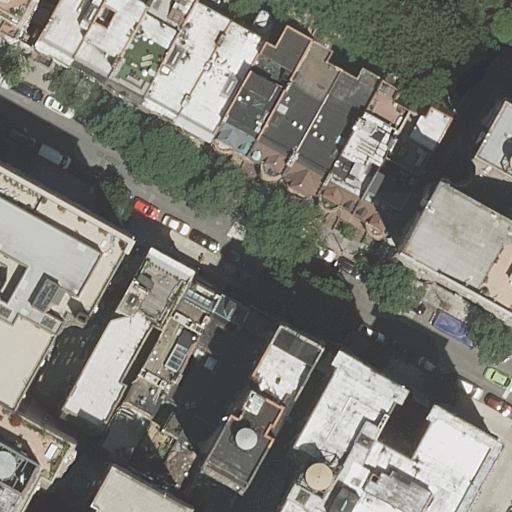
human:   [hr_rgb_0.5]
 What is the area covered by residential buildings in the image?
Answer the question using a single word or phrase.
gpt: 5462m2

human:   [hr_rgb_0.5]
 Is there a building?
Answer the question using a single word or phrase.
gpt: yes

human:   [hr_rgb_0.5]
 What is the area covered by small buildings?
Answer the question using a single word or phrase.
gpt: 39m2

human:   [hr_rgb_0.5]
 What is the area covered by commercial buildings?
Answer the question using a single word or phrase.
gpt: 0m2

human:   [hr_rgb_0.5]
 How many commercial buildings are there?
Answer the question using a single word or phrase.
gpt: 0

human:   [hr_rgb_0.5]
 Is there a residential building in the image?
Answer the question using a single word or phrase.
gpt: yes

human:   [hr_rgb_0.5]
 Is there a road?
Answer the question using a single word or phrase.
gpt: yes

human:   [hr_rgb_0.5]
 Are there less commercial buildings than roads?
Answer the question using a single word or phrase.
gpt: yes

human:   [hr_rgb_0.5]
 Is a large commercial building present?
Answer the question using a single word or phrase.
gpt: no

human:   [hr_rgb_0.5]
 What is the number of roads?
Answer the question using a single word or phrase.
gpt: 1

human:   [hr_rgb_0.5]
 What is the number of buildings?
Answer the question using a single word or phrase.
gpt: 21

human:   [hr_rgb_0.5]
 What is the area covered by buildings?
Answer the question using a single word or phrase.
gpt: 5462m2

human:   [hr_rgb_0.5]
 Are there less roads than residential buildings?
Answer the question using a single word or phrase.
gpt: yes

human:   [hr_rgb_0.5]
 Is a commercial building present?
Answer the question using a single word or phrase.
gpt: no

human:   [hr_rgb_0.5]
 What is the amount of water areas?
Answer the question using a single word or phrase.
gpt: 0

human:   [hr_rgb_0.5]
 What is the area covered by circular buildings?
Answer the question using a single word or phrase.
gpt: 0m2

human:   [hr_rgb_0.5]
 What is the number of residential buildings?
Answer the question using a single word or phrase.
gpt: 21

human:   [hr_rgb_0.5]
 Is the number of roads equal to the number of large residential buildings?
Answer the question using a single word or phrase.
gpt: no

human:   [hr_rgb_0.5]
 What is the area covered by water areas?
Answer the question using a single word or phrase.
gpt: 0m2

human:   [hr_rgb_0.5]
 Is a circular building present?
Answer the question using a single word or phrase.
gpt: no

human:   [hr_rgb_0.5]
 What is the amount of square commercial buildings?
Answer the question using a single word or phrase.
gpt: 0

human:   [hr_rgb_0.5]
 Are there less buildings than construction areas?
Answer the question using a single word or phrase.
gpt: no

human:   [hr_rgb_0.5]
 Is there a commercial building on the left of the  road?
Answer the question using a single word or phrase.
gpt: no

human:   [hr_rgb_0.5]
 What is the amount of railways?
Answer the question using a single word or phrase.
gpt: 0

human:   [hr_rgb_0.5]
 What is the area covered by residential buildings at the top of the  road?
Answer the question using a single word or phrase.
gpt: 1924m2

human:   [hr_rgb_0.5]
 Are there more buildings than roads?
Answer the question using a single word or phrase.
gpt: yes

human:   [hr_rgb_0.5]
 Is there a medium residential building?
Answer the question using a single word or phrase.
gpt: yes

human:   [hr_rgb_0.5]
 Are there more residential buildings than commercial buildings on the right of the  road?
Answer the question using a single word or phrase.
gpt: yes

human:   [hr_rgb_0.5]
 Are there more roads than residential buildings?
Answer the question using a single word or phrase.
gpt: no

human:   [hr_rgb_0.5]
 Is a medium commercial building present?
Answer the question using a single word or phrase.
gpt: no

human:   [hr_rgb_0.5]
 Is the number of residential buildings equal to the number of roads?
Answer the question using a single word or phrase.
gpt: no

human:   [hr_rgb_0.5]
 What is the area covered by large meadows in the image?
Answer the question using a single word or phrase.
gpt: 0m2

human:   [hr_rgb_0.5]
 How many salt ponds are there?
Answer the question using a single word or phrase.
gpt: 0

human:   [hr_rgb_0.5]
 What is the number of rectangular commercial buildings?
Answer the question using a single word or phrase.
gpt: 0

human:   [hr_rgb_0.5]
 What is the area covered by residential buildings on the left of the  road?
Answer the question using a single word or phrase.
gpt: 2556m2

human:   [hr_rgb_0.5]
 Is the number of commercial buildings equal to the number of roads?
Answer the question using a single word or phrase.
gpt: no

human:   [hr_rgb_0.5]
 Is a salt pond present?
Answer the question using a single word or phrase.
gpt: no

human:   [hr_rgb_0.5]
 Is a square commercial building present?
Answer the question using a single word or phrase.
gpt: no

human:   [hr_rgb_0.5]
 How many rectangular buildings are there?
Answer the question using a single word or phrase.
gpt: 10

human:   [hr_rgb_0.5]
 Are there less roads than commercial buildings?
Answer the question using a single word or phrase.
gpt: no

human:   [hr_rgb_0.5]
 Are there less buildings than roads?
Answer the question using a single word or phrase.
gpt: no

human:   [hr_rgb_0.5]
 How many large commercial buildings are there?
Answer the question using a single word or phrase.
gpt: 0

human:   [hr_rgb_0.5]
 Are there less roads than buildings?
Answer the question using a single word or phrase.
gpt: yes

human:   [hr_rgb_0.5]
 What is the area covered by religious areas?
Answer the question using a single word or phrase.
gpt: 0m2

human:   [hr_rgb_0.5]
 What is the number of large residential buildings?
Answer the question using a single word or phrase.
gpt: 3

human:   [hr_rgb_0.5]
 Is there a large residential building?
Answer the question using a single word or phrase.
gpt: yes

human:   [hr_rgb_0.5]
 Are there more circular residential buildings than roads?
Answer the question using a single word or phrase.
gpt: no

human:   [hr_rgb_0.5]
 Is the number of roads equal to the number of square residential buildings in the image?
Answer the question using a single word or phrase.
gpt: no

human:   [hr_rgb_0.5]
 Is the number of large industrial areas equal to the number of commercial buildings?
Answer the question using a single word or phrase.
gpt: yes

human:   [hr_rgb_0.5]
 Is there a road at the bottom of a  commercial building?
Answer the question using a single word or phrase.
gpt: no

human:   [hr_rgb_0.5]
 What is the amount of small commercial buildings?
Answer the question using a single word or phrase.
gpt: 0

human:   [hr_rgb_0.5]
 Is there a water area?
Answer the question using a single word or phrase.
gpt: no

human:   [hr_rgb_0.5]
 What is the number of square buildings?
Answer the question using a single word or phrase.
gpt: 0

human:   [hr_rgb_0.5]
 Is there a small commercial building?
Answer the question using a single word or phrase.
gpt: no

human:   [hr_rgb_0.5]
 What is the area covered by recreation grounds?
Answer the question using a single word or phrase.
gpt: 0m2

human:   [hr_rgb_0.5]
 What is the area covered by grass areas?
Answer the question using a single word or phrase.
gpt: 0m2

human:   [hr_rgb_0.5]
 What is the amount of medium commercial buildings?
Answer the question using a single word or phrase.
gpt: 0

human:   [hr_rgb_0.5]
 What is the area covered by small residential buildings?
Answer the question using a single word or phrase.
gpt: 39m2

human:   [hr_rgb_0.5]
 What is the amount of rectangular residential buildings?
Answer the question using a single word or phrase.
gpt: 10

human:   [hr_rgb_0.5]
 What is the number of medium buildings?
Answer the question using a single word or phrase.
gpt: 16

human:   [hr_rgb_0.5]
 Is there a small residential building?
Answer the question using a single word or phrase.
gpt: yes

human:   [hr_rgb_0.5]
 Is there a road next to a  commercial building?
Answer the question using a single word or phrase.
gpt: no

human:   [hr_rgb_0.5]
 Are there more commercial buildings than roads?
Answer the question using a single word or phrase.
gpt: no

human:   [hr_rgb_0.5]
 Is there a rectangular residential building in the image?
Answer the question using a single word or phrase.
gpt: yes